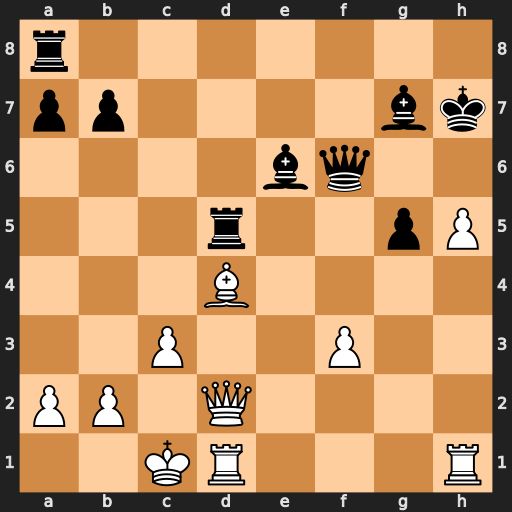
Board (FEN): r7/pp4bk/4bq2/3r2pP/3B4/2P2P2/PP1Q4/2KR3R
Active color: w
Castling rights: -
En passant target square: -
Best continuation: Bxf6 Rxd2 Rxd2 Bxf6 Rd6